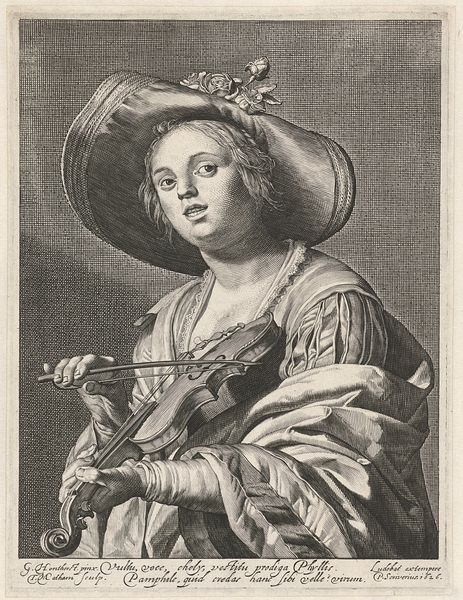
Titel: Vioolspelend meisje
Künstler: Theodor Matham
Standort: Amsterdam
Institution: Rijksmuseum
Schlagwörter: dunkel, mann, umhang, weiß, blume, blumen, frau, hut, kleid, mund, nase, schwarz, zeichnung, dame, rose, augen, gesicht, kragen, spitze, ärmel, hals, hände, portrait, porträt, haare, mantel, kind, puffärmel, schrift, bogen, junge, krempe, druck, stich, schwarzweiß, geige, violine, üppig, spitzenkragen, kupferstich, fidel, musikant, streichinstrument, streichen